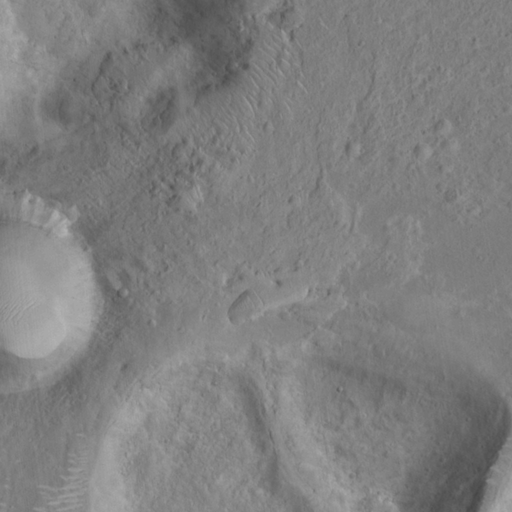
Objects detected: cone, cone